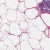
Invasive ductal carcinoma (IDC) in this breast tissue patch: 0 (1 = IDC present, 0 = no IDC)